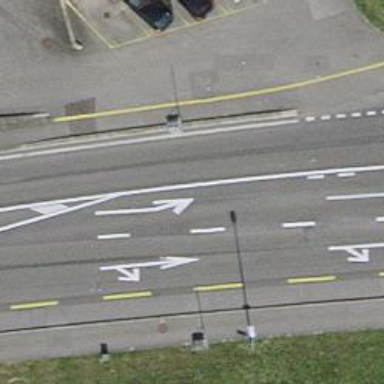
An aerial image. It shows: Asphalt road with primary highway designation. There is designated left lane for cyclists.